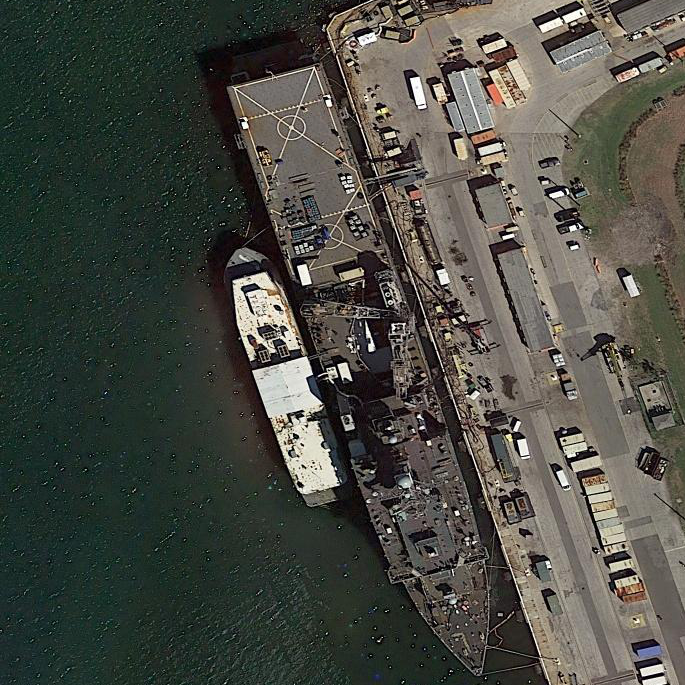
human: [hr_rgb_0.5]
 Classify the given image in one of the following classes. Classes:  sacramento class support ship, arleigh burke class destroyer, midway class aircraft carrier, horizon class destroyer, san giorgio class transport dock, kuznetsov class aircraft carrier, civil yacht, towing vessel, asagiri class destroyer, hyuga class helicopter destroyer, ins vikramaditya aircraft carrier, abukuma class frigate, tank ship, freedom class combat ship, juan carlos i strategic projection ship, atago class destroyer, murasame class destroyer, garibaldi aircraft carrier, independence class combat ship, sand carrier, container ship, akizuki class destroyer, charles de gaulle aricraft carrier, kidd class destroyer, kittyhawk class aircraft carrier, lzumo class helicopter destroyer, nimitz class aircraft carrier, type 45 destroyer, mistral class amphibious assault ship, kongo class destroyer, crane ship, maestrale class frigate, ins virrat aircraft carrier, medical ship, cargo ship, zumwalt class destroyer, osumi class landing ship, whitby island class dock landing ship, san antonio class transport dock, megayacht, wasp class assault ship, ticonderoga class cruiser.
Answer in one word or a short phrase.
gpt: Whitby Island class dock landing ship